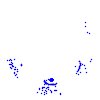
Particle: proton